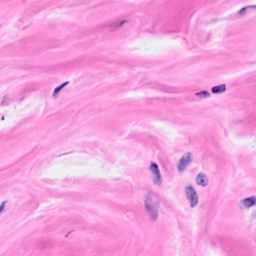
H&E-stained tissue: Breast